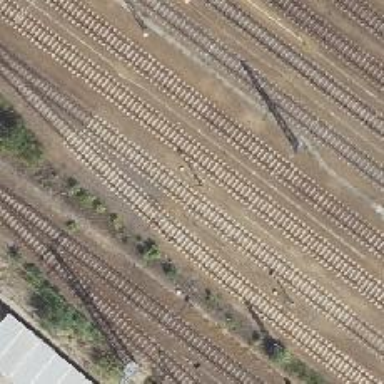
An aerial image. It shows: Rail siding with electrified contact lines for trains.